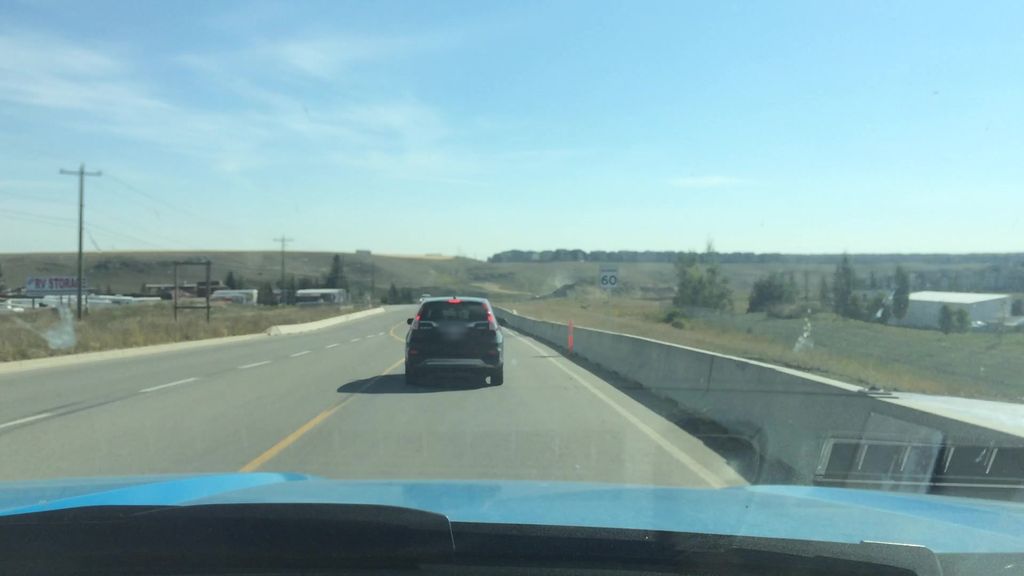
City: calgary